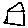
Label: house